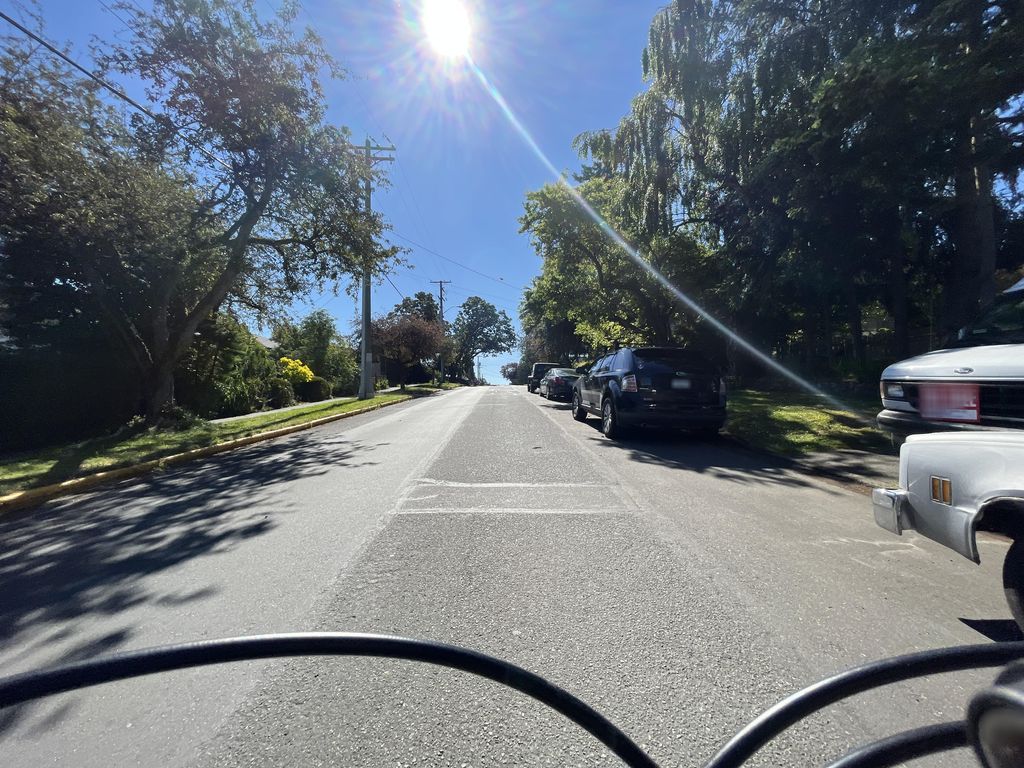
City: victoria